Question: > tomcat 7.0 + JSF 2
I get 403 error right after logging in with correct credentials (wrong credentials directs to login.xhtml as expected). I've created new user in apache, rebooted the webservice and still cant connect with it.
tomcat-users.xml
'''
<tomcat-users>
<user name="lala" password="lala!!!" roles="admin-gui,manager-gui" />
<role rolename="administrator"/>
<user username="admin" password="admin" roles="administrator"/>
</tomcat-users>
'''
Why I can login only with lala and not with admin(i've added it manually). any idia why?
and a realm in server.xml (tomcat conf)
'''
under <host>:
<Realm className="com.bannerplay.beans.Admin">
'''
in the project's welcome file (login.xhtml) i've used j_security_check (form-based authentication)
'''
<form method="post" action="j_security_check">
<p>
Enter user ID and password:<br/> <br/>
User ID <input type="text" name="j_username"/>
Password <input type="password" name="j_password"/> <br/><br/>
<input type="submit" value="Login"/>
</p>
</form>
'''
and defined web.xml like that:
'''
...
<security-constraint>
<display-name>Admin</display-name>
<web-resource-collection>
<web-resource-name>BannerPlay administration Tool</web-resource-name>
<description/>
<url-pattern>/admin/*</url-pattern>
</web-resource-collection>
<auth-constraint>
<description/>
<role-name>administrator</role-name>
</auth-constraint>
</security-constraint>
<login-config>
<auth-method>FORM</auth-method>
<realm-name>com.bannerplay.beans.Admin</realm-name>
<form-login-config>
<form-login-page>/faces/login.xhtml</form-login-page>
<form-error-page>/faces/login.xhtml</form-error-page>
</form-login-config>
</login-config>
<security-role>
<description/>
<role-name>administrator</role-name>
</security-role>
'''
Project Tree:

when trying to access localhost:8080/myProject/ i get to login.xhtml , when typing correct credentials( the 'lala' user works, not the admin ) i get 403.
when trying to access localhost:8080/myProject/main.xhtml i'm re-directed to login page again.(after correct credentials)
I've tried to add "administrator" role to user lala, but has the same results.
what should i do? thanks
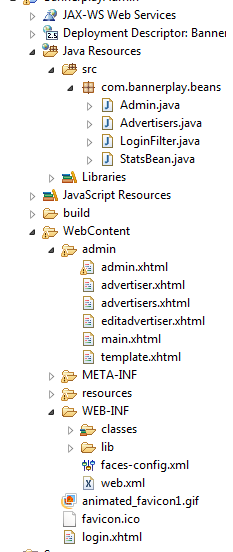
Answer: The solution is NOT to change the tomcat-users.xml file from the hard drive. It must be changed from eclipse. after changing it from HD I noticed it keeps coming back to old version of the file,instead of keeping my changes. this happens after running the project. Change it from eclipse and problem solved.